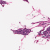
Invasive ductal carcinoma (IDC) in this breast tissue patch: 0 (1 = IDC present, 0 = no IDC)